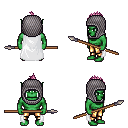
a pixel art fantasy rpg character, male body template, orc, green skin, white cape, gold greaves, pink mohawk hairstyle, chain hood, spear, four views (front, back, left, right), 2x2 character sprite sheet, small pixel art, hard edges, no anti-aliasing